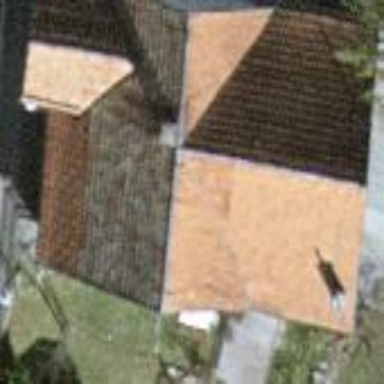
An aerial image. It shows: Simple house.